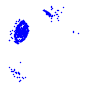
Particle: proton